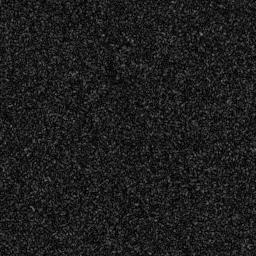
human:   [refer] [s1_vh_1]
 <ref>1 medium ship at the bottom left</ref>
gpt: <box>[[0, 72, 7, 94, 0]]</box>